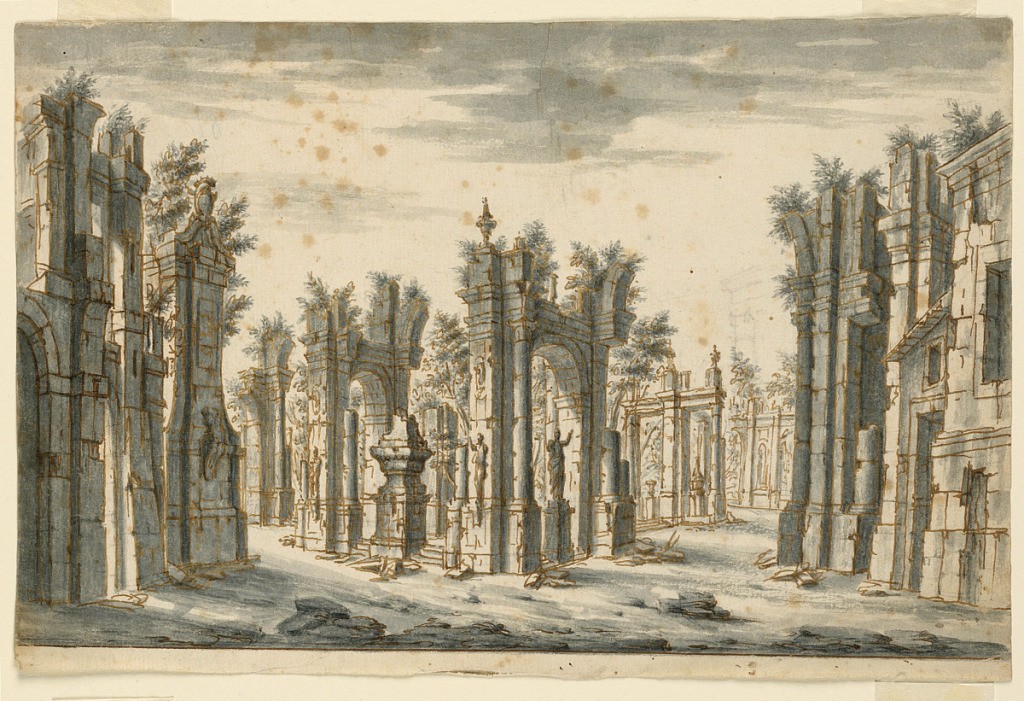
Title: Stage Design, Group of Buildings in Ruins
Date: early 18th century
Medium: Pen and brown ink, brush and gray wash on laid paper; verso: pen and brown ink
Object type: Drawing
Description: Horizontal rectangle. Ruins of antique buildings in center with broken obelisk and figural sculpture on plinth. Buildings at right and left with paths between leading toward the back.